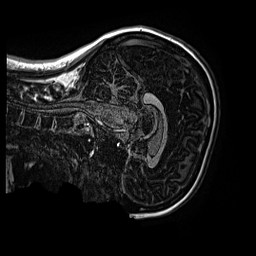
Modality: MP2RAGE
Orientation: sagittal
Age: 12
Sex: female
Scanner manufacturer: siemens
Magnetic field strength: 3 T
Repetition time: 4 s
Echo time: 0.00299 s